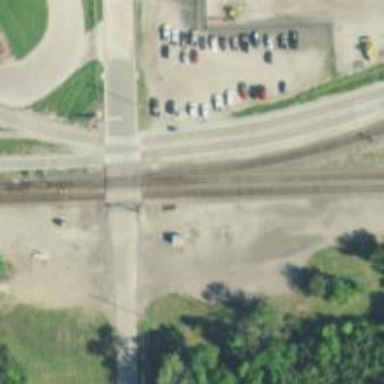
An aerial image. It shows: Railway junction.